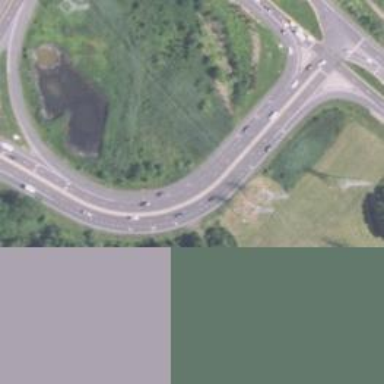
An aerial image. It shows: Trunk link highway.